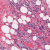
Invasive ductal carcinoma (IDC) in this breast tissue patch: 1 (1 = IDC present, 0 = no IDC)